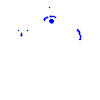
Particle: electron